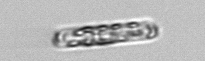
Label: Dactyliosolen_fragilissimus